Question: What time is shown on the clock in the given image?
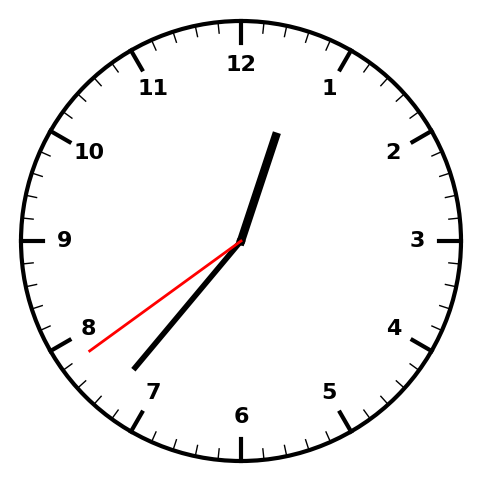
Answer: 12:36:39